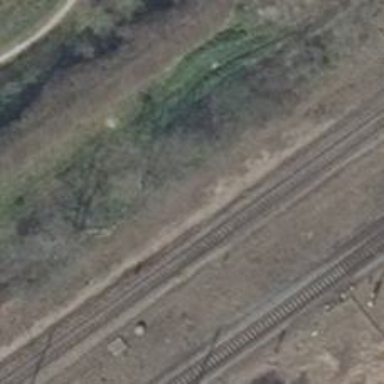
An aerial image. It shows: Solitary milestone along the railway.